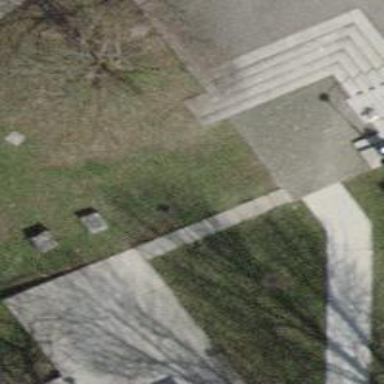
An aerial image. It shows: Concrete steps.